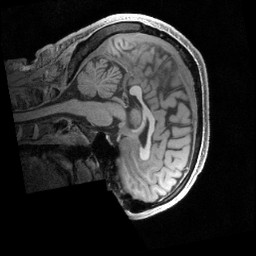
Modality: T1w
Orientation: sagittal
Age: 38
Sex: male
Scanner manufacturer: siemens
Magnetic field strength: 3 T
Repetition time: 2.4 s
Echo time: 0.00231 s